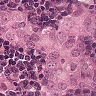
Metastatic tissue present: yes